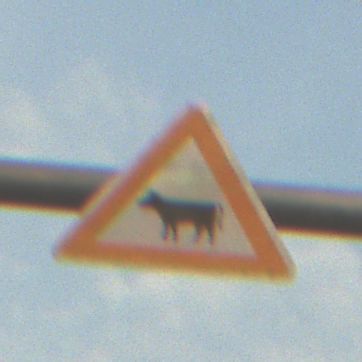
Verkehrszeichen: ViehtriebRechts
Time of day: SunriseSunset
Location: Outdoor (Suburban)
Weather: PartlyCloudy
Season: NotSpecified
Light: Natural